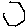
Label: hexagon